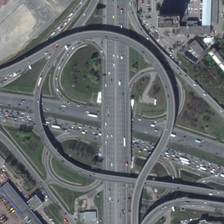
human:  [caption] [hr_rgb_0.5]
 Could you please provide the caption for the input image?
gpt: some buildings are near a viaduct with many green trees .

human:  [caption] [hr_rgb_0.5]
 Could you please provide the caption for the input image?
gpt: some buildings are near a viaduct with many green trees .

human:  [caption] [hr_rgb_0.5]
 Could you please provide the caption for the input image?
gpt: many of the curved and straight highways intersect .

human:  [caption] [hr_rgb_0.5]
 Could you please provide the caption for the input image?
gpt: there are many cars on the highway .

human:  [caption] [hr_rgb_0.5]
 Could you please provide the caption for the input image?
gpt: many of the curved and straight highways intersect .